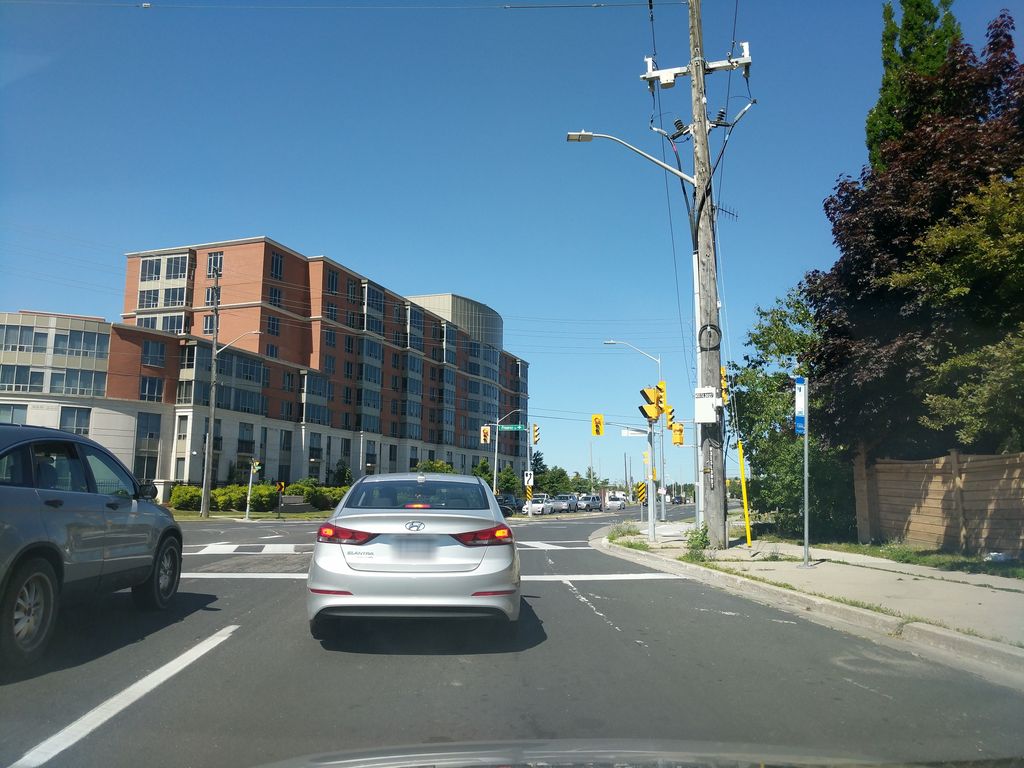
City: toronto